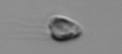
Label: flagellate